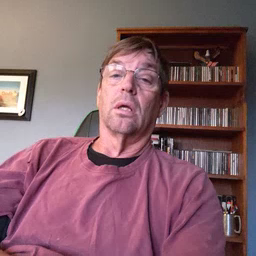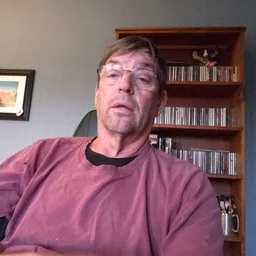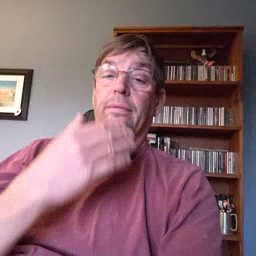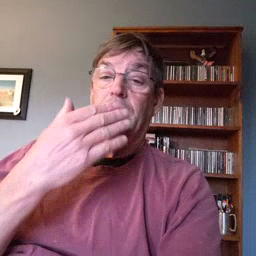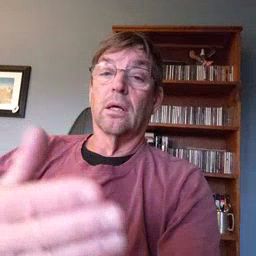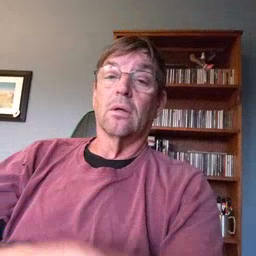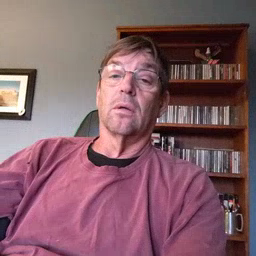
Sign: thankyou